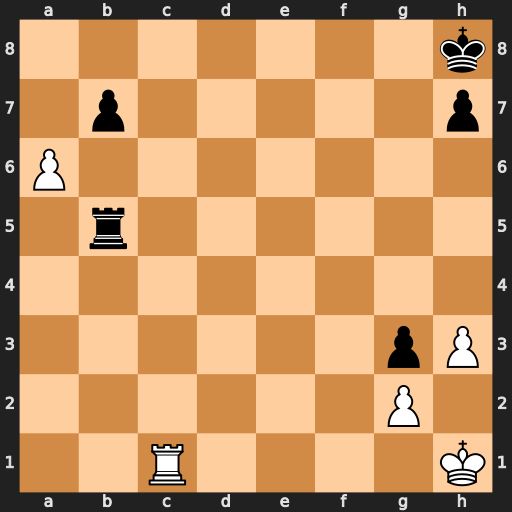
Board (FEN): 7k/1p5p/P7/1r6/8/6pP/6P1/2R4K
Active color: w
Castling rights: -
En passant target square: -
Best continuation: a7 Ra5 Rc8+